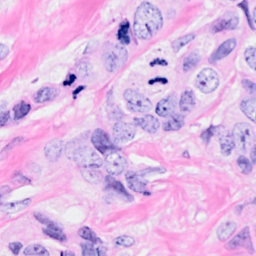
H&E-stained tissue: Breast